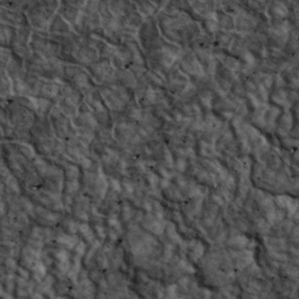
Label: non_frost